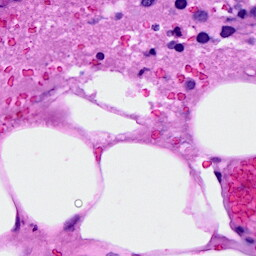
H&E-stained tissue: Breast